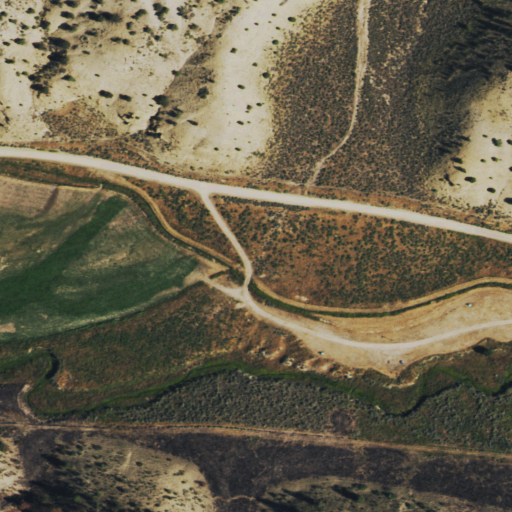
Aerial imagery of valley in Colorado named Ernie Howard Gulch containing shrub, evergreen forest, and grassland